Interaction volume radius: 10 \u00c5
Interaction volume height: 10 \u00c5
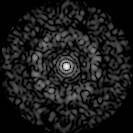
Disorder parameter: 0.8414